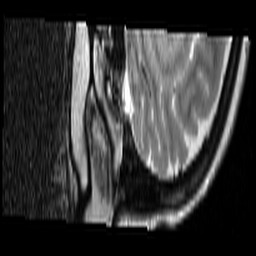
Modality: T2w
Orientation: sagittal
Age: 32
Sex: female
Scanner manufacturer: siemens
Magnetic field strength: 3 T
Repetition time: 7 s
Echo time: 0.085 s